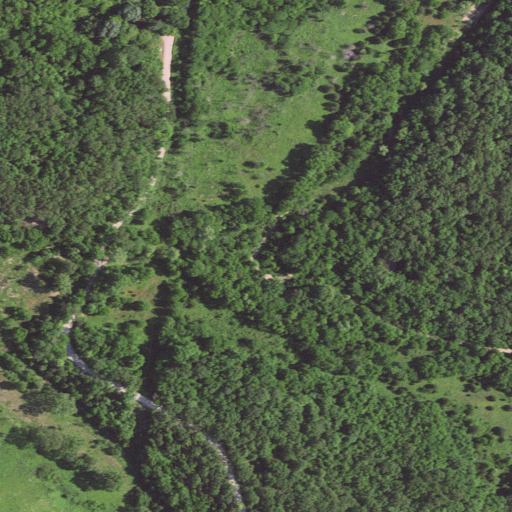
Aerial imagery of valley in Missouri named Deep Hollow containing deciduous forest, open development, low intensity development, and mixed forest